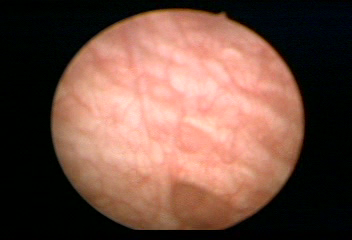
Modality: WLC
Class: Normal mucosa
Bladder cancer association: No